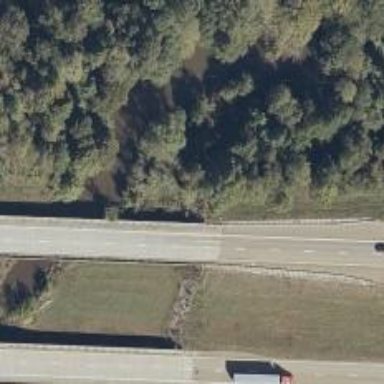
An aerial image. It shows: Expressway with dual carriageways made of asphalt at trunk level.